Question: I have a TableLayout with cells of 'ImageView's. What I am trying to do is create a zooming effect by incrementing the size of the 'ImageView's in the tabel. This works perfectly for zooming out( the picture resizes with the 'ImageView') but, the problem is with zooming in. The picture does not resize when the 'ImageView' is made bigger.
Here is an example:

I want the image to be the same size as the ImageView(each black square is an ImageView)
Here is my code for the zooming ( any tips on better implementation would be appreciated, don't want to use pinch zoom ).
'''
zoomIndex ranges from -2, 2. (only allow them to zoom twice in each direction)
zoomInThreshold = 2, zoomOutThreshold = -2.
defaultSize = 50, zoomIncrement = 15;
if(zoomIndex < zoomInThreshold)
defaultSize += zoomIncrement;
for(int i = 0; i < table.getChildCount(); ++i)
{
TableRow row = (TableRow)table.getChildAt(i);
for(int r = 0; r < row.getChildCount(); ++r)
{
ImageView img = (ImageView)row.getChildAt(r);
if(zoomIndex < zoomInThreshold)
{
TableRow.LayoutParams imgLayoutParams = new TableRow.LayoutParams(
defaultSize,
defaultSize
);
img.setLayoutParams(imgLayoutParams);
if(img.getDrawable() != null)
{
img.setAdjustViewBounds(true);
img.setMaxHeight(defaultSize);
img.setMaxWidth(defaultSize);
img.setScaleType(ImageView.ScaleType.CENTER_INSIDE);
}
}
}
}
if(zoomIndex < zoomInThreshold)
zoomIndex++;
'''
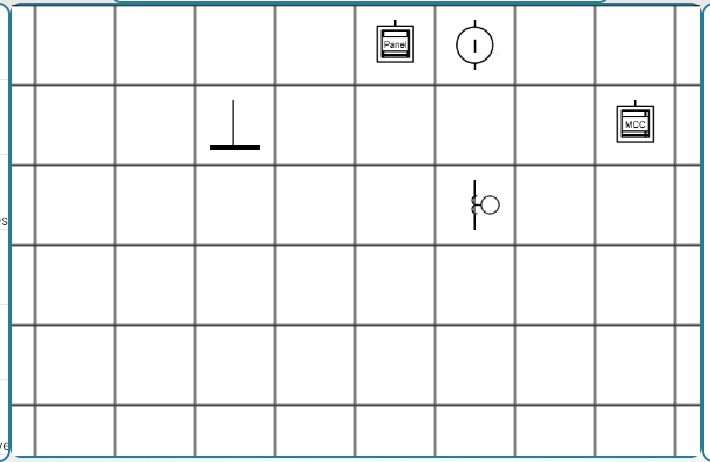
Answer: Figured out the problem, this problem only happens when I load my drawings from the xml files. All I had to do was add this line when loading the drawing
'''
img.setAdjustViewBounds(true);
'''
This is how it fits in:
'''
if(drawableID != -1)
{
Bitmap pic = BitmapFactory.decodeResource(getResources(), drawableID);
Bitmap resizedBitmap = Bitmap.createScaledBitmap(pic, 50, 50, true);
im.setImageBitmap(resizedBitmap);
ic.setImage(im);
im.setTag(ic);
im.setAdjustViewBounds(true);
//rotate the icon
im.setScaleType(ImageView.ScaleType.MATRIX);
Matrix matrix = new Matrix();
matrix.set(im.getImageMatrix());
matrix.postRotate(rotAngle, pic.getWidth() / 2, pic.getHeight() / 2);
im.setImageMatrix(matrix);
im.setOnLongClickListener(longListen);//only set this listener if there is something there
}
'''
I only had 'img.setAdjustViewBounds(true);' in my zoom buttons press.